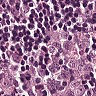
Metastatic tissue present: yes